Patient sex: M
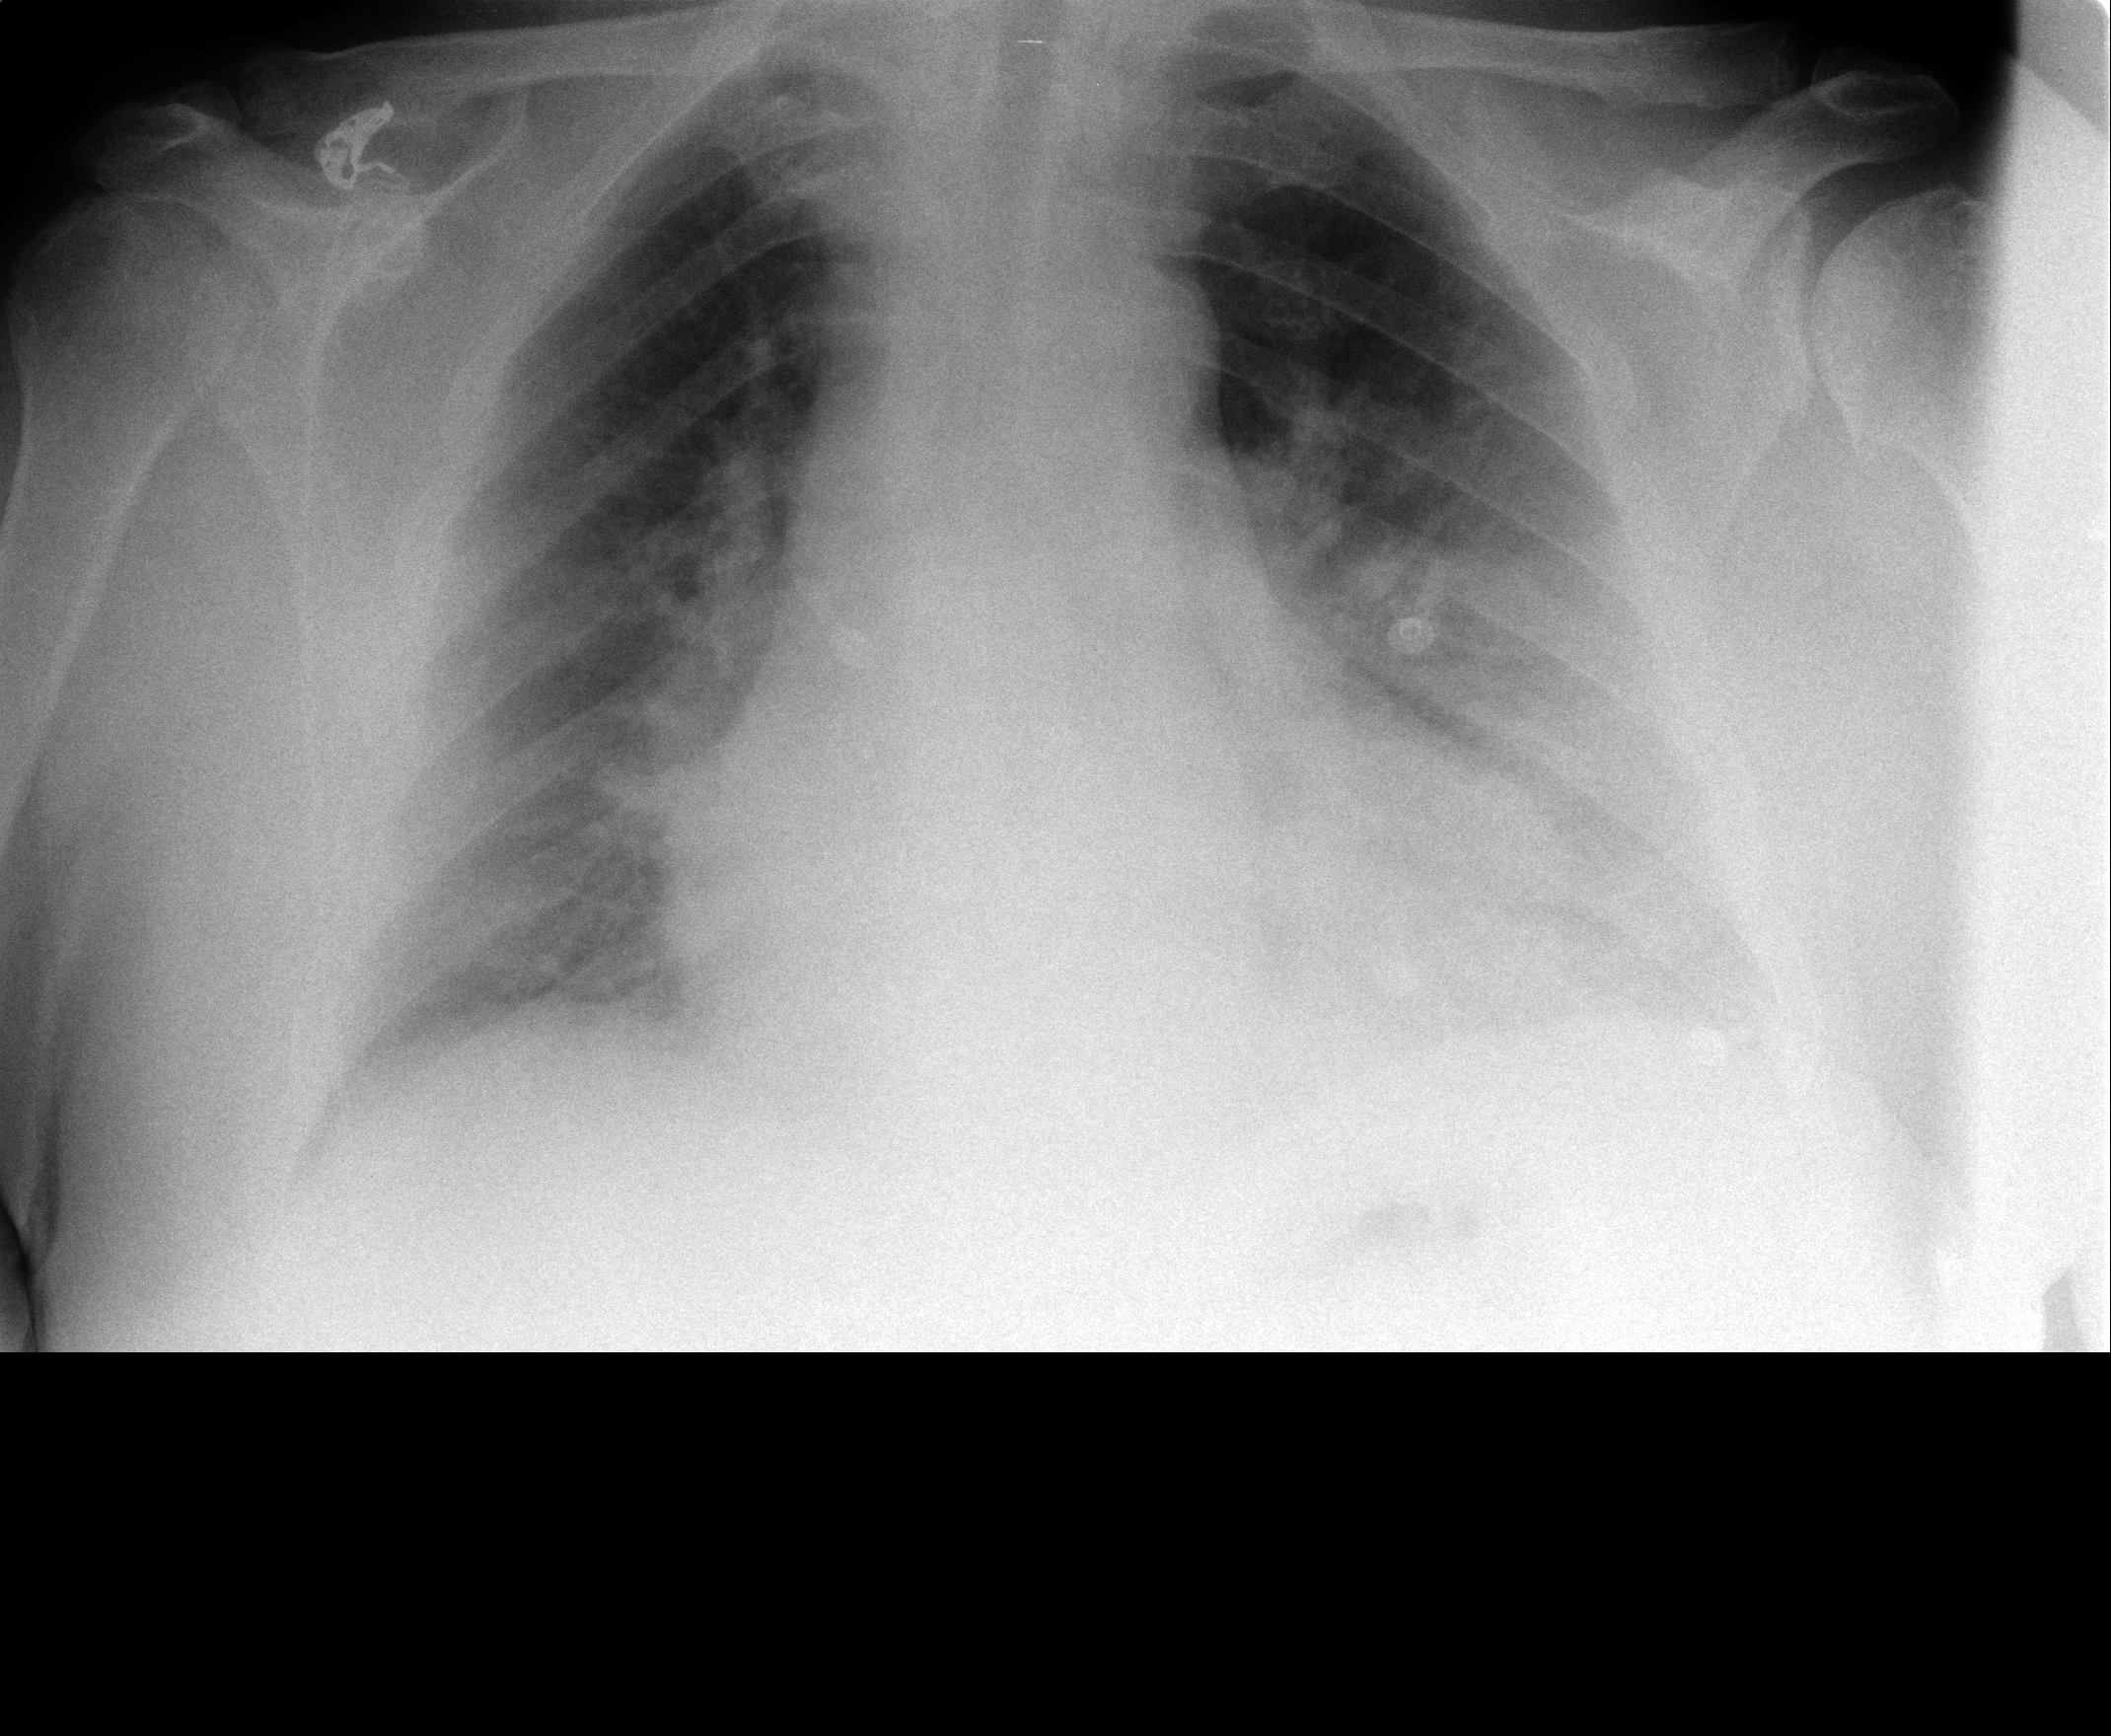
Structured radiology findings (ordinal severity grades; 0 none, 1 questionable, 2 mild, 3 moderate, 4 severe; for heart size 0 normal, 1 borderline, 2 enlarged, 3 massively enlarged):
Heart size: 2
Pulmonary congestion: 3
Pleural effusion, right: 0
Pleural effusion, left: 2
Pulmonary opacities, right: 2
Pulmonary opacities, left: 2
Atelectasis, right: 2
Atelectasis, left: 2